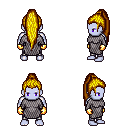
a pixel art fantasy rpg character, male body template, dark elf, purple skin, chain mail, metal pants, blonde extra-long topknot hairstyle, gold gloves, four views (front, back, left, right), 2x2 character sprite sheet, small pixel art, hard edges, no anti-aliasing